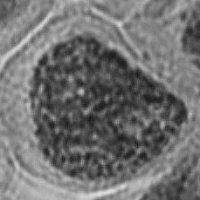
Label: prophase